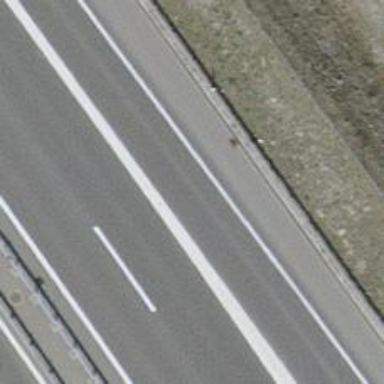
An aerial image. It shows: Road with "give way" sign.